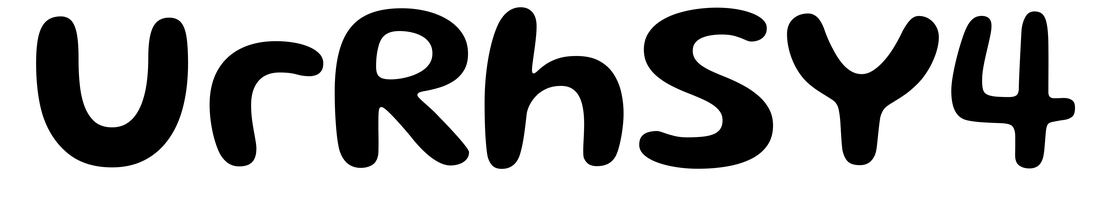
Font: Gluten_Medium